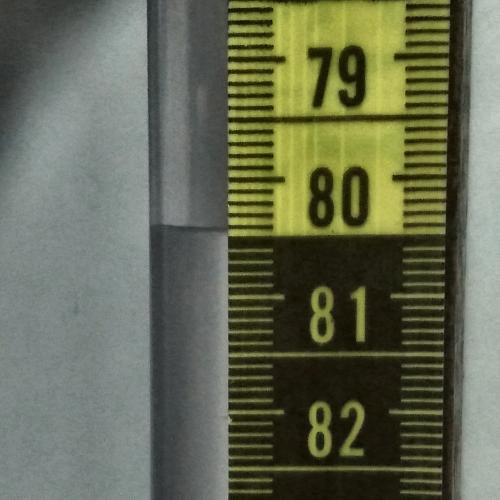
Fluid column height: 80.4 cm